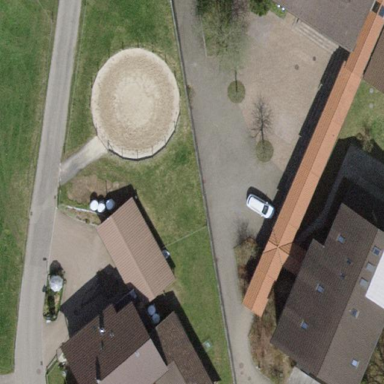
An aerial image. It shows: View of roof of building.